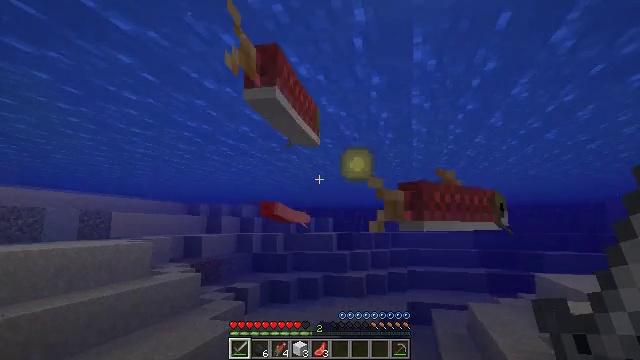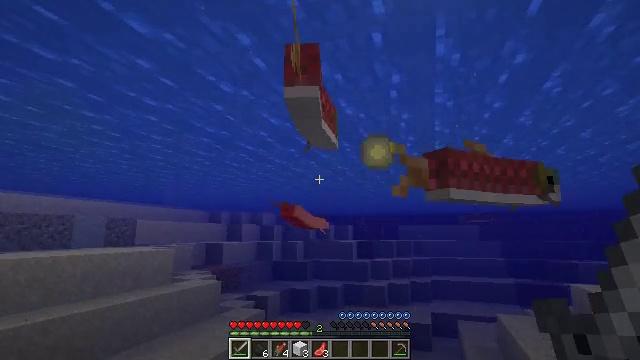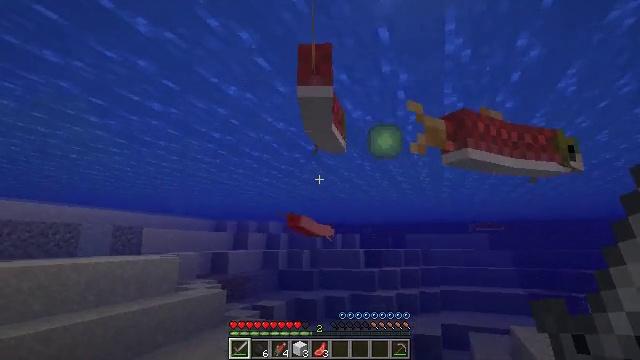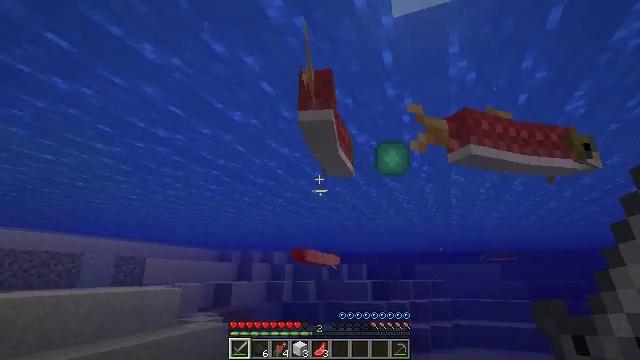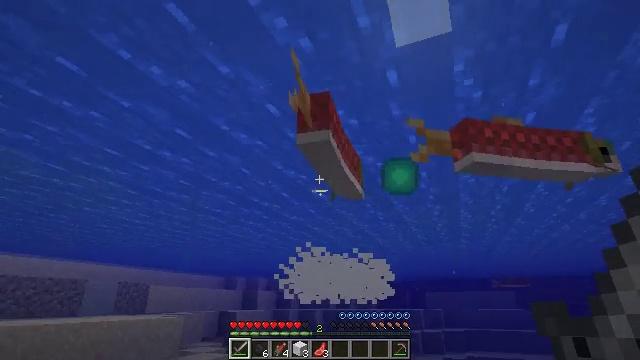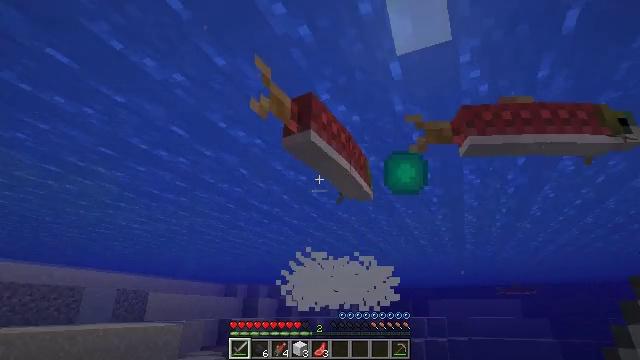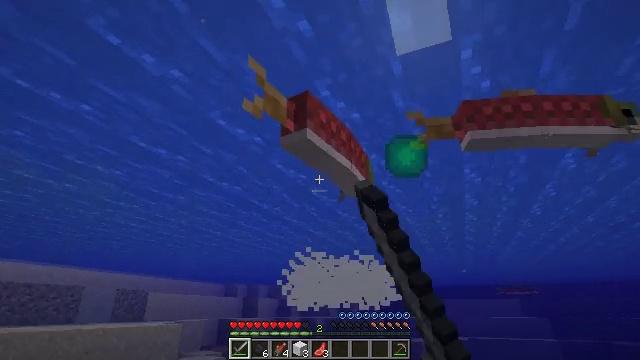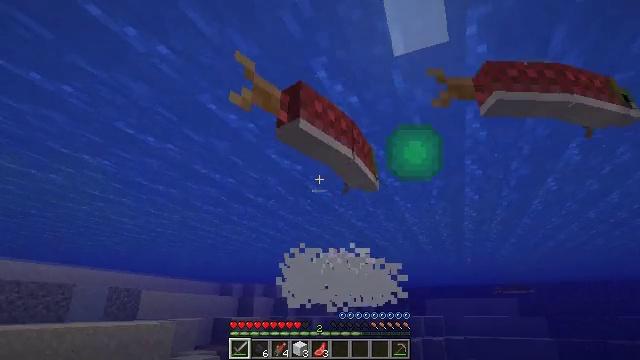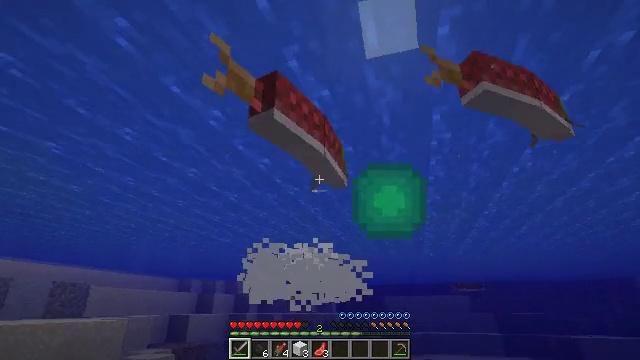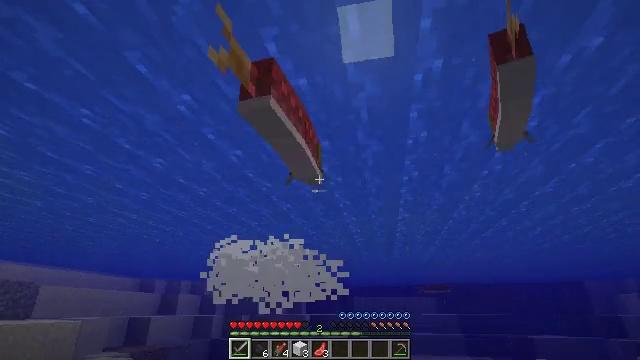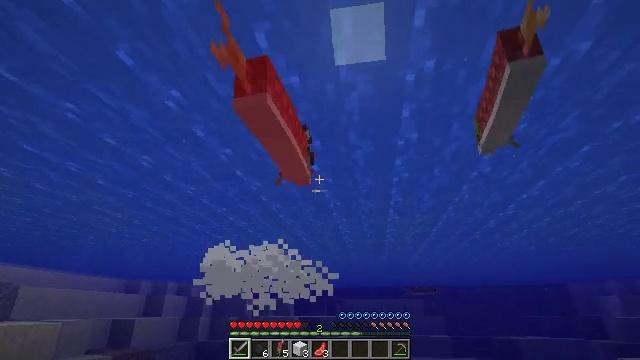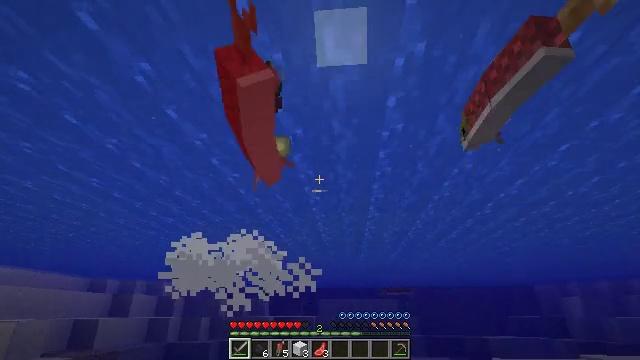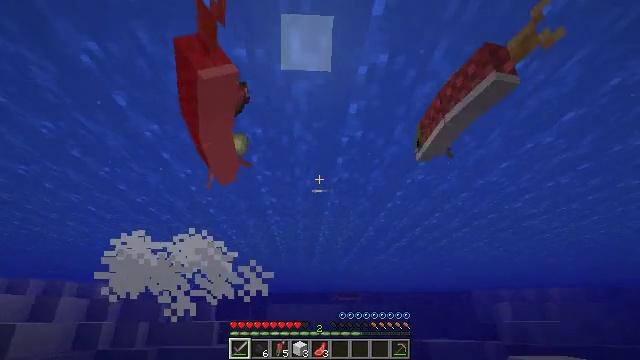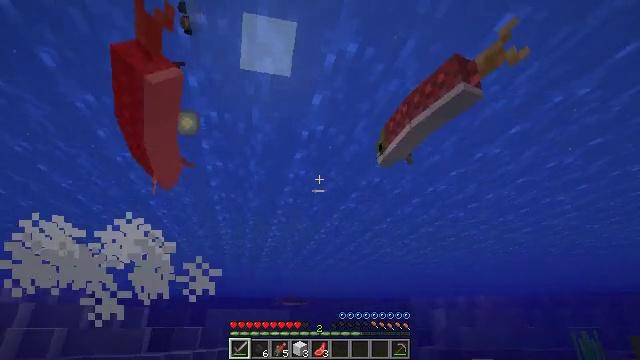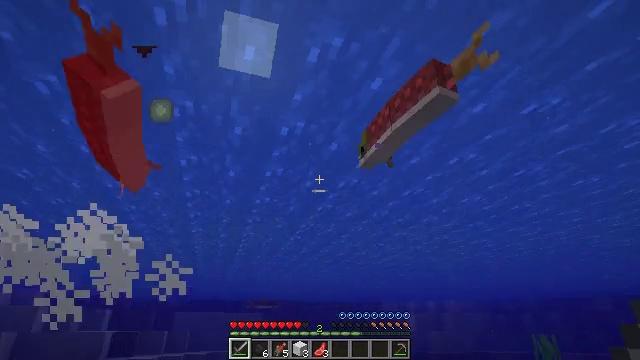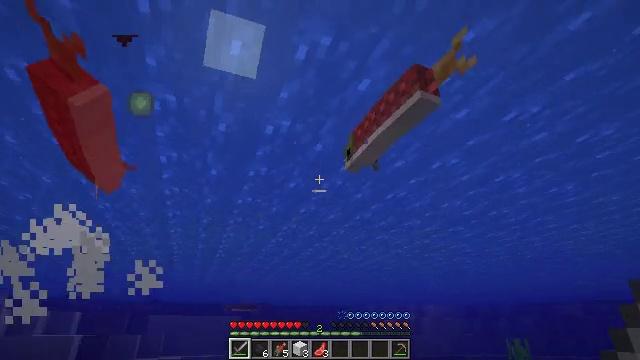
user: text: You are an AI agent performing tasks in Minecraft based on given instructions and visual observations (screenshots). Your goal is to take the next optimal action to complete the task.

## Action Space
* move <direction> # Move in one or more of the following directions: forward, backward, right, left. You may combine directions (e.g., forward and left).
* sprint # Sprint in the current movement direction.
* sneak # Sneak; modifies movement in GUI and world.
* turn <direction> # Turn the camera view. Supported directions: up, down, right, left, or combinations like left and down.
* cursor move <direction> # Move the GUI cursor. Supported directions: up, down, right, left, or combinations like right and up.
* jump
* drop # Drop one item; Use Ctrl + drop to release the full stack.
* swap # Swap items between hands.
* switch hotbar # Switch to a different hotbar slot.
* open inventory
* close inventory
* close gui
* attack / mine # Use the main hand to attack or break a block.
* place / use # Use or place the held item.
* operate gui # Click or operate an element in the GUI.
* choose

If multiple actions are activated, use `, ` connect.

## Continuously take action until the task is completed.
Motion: motion action
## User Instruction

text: Kill the salmon.
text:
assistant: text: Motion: move forward, turn left and up
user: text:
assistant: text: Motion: move forward, turn left and up
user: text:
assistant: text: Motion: move forward, turn left and up
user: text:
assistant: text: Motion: move forward, turn left and up
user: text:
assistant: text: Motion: move forward, turn up, attack / mine
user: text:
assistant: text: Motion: move forward, attack / mine
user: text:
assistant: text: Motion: move forward, attack / mine
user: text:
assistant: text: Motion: move forward, turn right
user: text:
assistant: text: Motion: move forward, turn right
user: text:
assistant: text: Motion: move forward, turn right
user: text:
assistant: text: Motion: move forward, turn right
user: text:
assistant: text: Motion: move forward, turn right
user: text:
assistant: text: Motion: move forward, turn right and up
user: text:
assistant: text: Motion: move forward, turn right
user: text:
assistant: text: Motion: move forward, turn right
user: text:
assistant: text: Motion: move forward, turn right
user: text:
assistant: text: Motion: move forward, turn right
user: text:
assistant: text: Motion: move forward, turn right and up
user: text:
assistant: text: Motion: move forward, turn right and up
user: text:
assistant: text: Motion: move forward, turn up
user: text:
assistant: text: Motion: move forward, turn left and up, attack / mine
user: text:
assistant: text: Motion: move forward, turn left, attack / mine
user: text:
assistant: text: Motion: move forward, turn left, attack / mine
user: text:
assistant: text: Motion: move forward, turn left
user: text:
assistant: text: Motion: move forward, turn left
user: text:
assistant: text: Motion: move forward
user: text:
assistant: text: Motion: move forward
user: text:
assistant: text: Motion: move forward
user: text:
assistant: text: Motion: move forward
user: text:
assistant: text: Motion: move forward